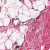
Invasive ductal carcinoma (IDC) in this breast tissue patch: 0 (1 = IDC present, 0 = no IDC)